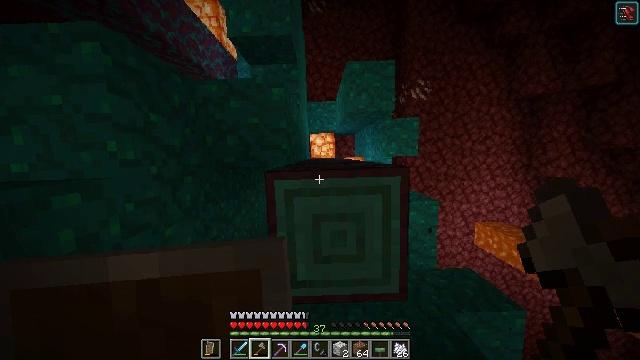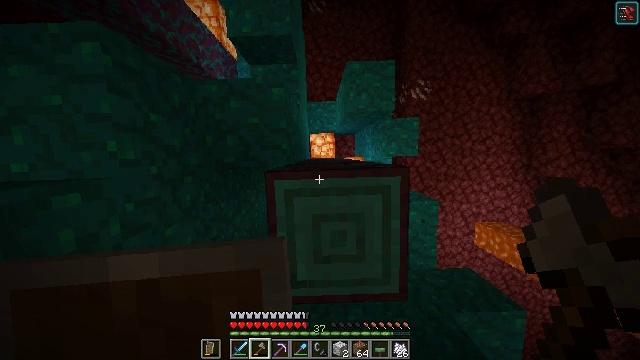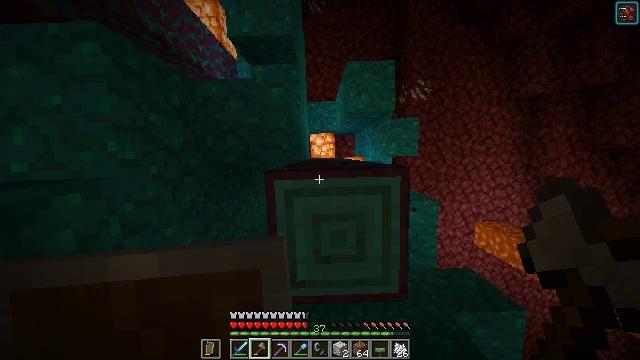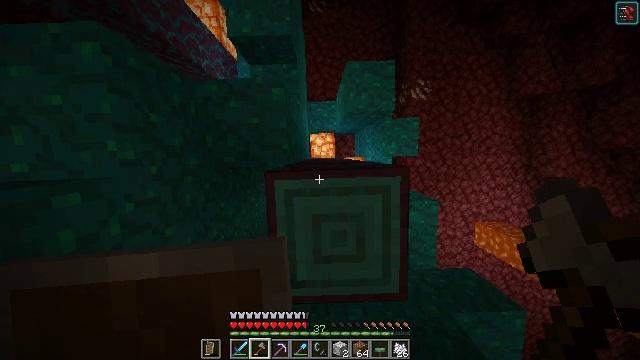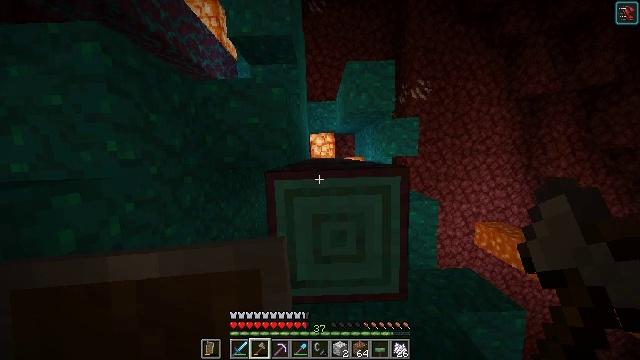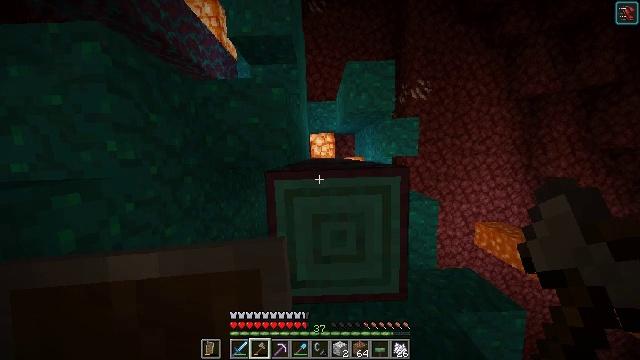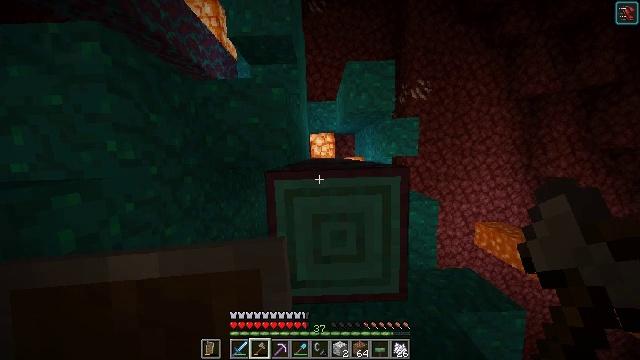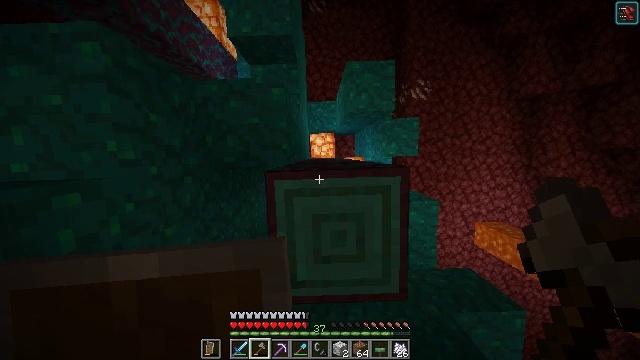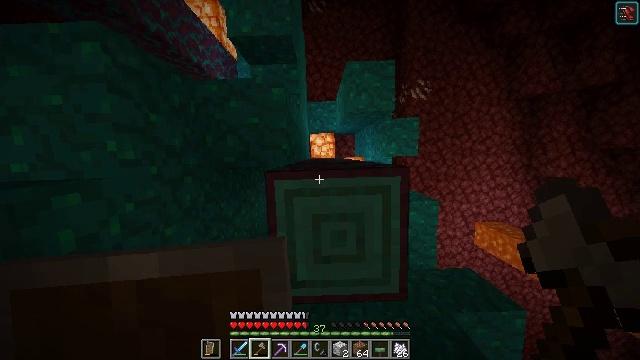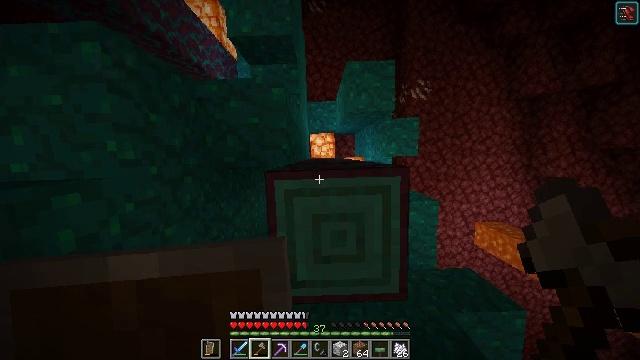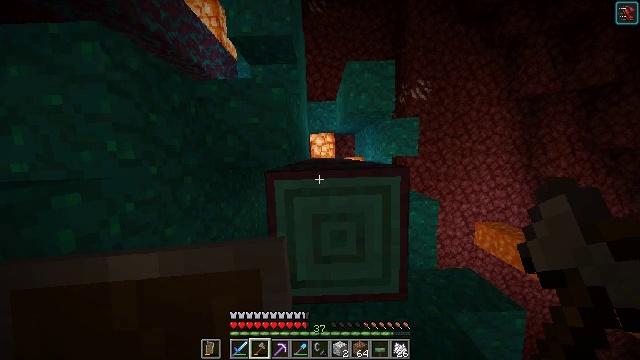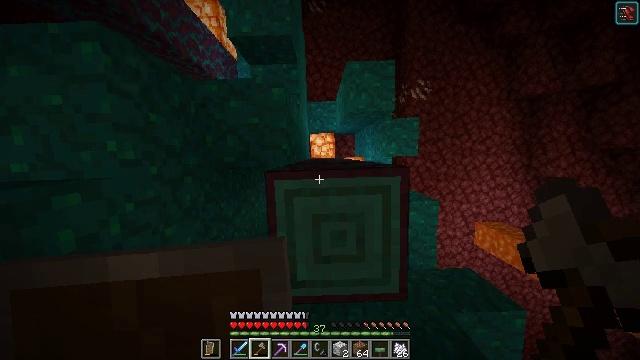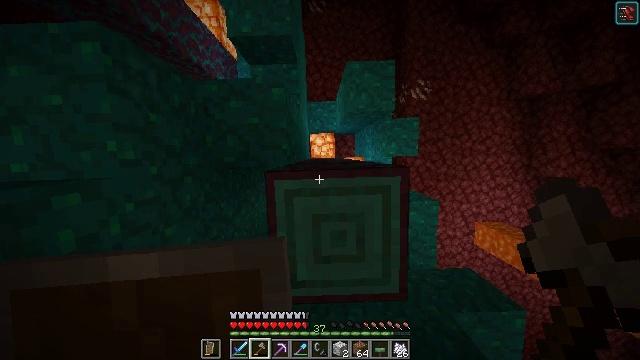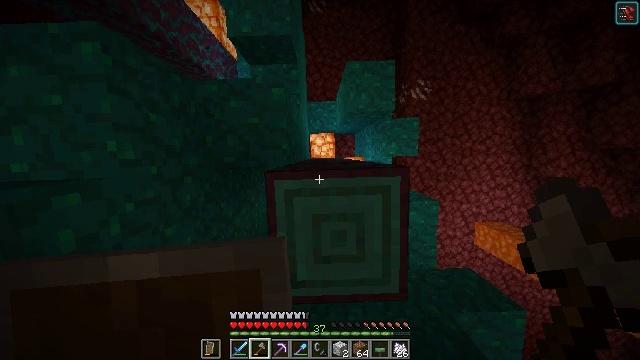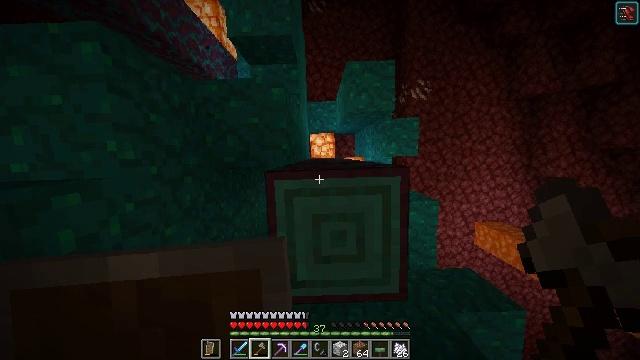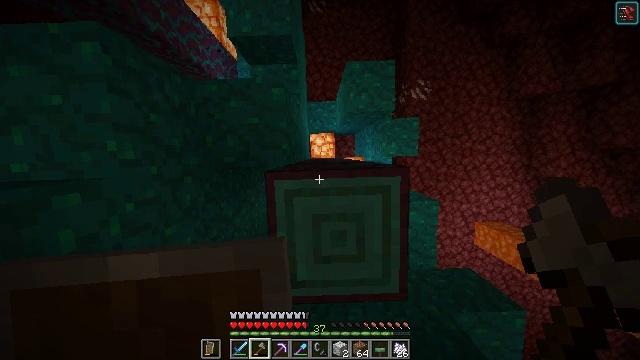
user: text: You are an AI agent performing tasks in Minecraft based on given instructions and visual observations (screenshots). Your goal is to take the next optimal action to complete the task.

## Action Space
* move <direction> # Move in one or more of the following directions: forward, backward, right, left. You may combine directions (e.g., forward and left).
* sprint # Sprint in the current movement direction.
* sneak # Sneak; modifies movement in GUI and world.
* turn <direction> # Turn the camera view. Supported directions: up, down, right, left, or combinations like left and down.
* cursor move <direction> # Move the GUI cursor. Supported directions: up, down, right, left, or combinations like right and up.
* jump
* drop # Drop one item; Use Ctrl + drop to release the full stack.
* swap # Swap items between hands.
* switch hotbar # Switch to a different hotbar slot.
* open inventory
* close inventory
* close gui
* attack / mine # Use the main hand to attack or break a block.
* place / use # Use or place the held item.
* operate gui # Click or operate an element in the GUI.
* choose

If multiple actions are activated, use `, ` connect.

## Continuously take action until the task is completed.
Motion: motion action
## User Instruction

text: Collect warped stem for crafting.
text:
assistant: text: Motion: no_op
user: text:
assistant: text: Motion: no_op
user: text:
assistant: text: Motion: no_op
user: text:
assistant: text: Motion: no_op
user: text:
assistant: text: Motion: no_op
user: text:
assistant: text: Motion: no_op
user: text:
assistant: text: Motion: no_op
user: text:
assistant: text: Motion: no_op
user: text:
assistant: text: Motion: no_op
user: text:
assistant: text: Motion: no_op
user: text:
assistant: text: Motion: no_op
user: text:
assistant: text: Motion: no_op
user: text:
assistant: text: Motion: no_op
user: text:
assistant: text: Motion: no_op
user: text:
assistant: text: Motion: no_op
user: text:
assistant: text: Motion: no_op
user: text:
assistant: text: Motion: no_op
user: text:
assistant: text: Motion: no_op
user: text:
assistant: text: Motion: no_op
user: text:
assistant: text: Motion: no_op
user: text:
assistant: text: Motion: no_op
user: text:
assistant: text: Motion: no_op
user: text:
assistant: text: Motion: no_op
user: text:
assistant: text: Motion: no_op
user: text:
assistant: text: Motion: no_op
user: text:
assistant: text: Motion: no_op
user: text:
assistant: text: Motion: no_op
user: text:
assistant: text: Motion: no_op
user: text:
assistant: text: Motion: no_op
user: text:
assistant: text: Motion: no_op